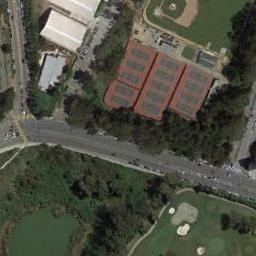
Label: tennis_court